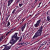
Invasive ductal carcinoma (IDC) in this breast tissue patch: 1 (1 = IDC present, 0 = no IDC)